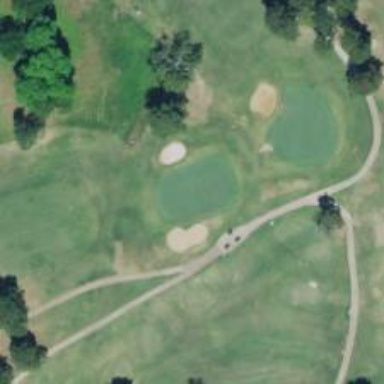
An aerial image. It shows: View of golf hole.